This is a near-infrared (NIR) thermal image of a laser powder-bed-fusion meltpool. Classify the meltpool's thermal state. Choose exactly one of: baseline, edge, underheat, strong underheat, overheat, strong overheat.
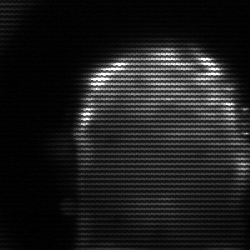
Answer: baseline